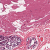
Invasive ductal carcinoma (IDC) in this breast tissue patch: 0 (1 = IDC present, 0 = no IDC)